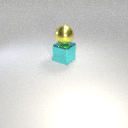
large cyan metal cube below large yellow metal sphere